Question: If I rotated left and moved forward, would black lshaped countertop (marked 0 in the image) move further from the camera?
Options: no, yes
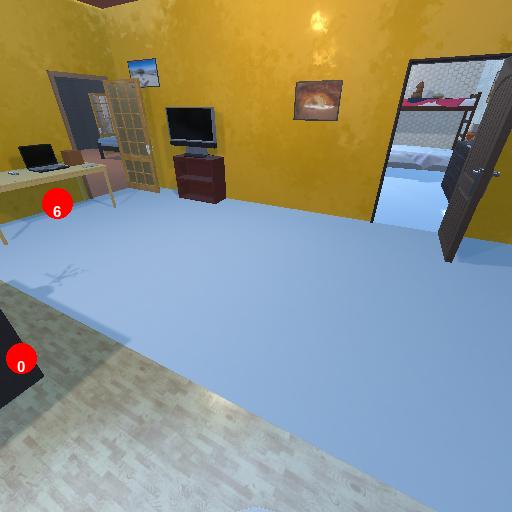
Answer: no